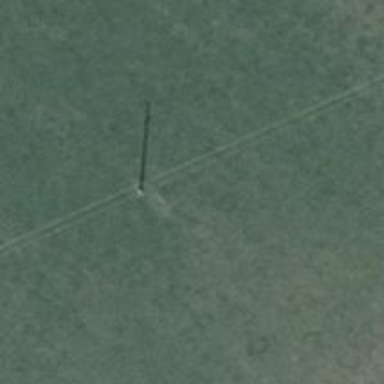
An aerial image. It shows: Power pole.